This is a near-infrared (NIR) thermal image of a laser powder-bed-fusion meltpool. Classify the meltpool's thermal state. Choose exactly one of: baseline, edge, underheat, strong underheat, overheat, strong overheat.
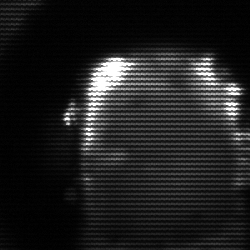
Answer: baseline